Question: '''
protected void GridView1_RowCommand(object sender, GridViewCommandEventArgs e)
{
if (e.CommandName == "Accept")
{
int rowIndex = Convert.ToInt32(e.CommandArgument);
GridViewRow row = GridView1.Rows[rowIndex];
row.Cells[1].Text = "ACCEPTED";
string msg = "ACCEPTED";
Session["c_email"] = row.Cells[4].Text;
string constr = ConfigurationManager.ConnectionStrings["constr"].ConnectionString;
SqlConnection con = new SqlConnection(constr);
con.Open();
string insert = "insert into Status values(@email,@c_email,@status)";
SqlCommand cmd = new SqlCommand(insert, con);
cmd.Parameters.AddWithValue("@c_email", Session["c_email"].ToString());
cmd.Parameters.AddWithValue("@email", Session["mechanic"].ToString());
cmd.Parameters.AddWithValue("@status", msg.ToString());
cmd.ExecuteNonQuery();
Label1.Text = "You need to reach the customer within one hour and provide the needful service.";
con.Close();
}
'''
I have been trying to solve this error but couldn't do so. The string is not in correct format, this error is popping. But what could be the solution? I have tried a several ways like "int.Parse", "Int32.TryParse" and also I added e.CommandArgument.ToString()
But all was just of no use. Please help me out with this error.
Thanking you with anticipation.

.aspx code:
'''
<asp:GridView ID="GridView1" runat="server"
OnRowCommand="GridView1_RowCommand"
CssClass="table-bordered table-hover table-responsive table"
BackColor="White" BorderColor="White" CellPadding="3"
DataSourceID="SqlDataSource1" AutoGenerateColumns="False">
<AlternatingRowStyle BackColor="#CCCCCC" />
<Columns>
<asp:TemplateField>
<ItemTemplate>
<asp:Button ID="btnpreview" runat="server" Text="Accept" CommandName="Accept" />
<asp:Button ID="btnselect" runat="server" Text="Reject" CommandName="Reject" />
</ItemTemplate>
</asp:TemplateField>
<asp:BoundField HeaderText="Status" />
<asp:BoundField DataField="first_name" HeaderText="First name" SortExpression="first_name" />
<asp:BoundField DataField="last_name" HeaderText="Last name" SortExpression="last_name" />
'''
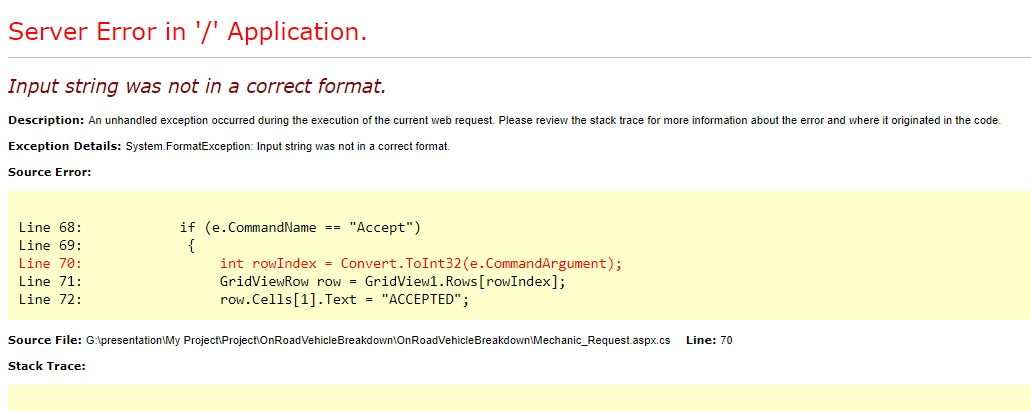
Answer: Change Accept button to-
'''
<asp:Button ID="btnpreview" runat="server" Text="Accept" CommandName="Accept" CommandArgument='<%# Container.DataItemIndex%>' />
'''
Note 'CommandArgument='<%# Container.DataItemIndex%>'' in above line, this will give you index of row.
OR
You can change your code behind to-
'''
GridViewRow row = (GridViewRow)(((Control)e.CommandSource).NamingContainer);
int rowIndex = row.RowIndex;
'''